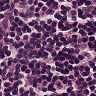
Metastatic tissue present: no